Current action and preconditions to check: trajectory_clear

Your task: For each precondition in the list above, predict whether it will hold at this action.

Consider the current scene as observed from the mobile robot's camera, and analyze the predicted future states of all dynamic agents (e.g., people, animals, vehicles, or any moving entities) within the NEXT SECOND.

IMPORTANT: Only answer "very likely" if you are absolutely certain—based on strong, clear evidence—that a dynamic agent will violate the precondition in the predicted future state. Do NOT answer "very likely" for unlikely, ambiguous, or low-probability risks.

Ask yourself for each precondition: Is there a high probability, with clear and convincing evidence, that the predicted future states of any dynamic agent will interfere with the predicted future state of the currently executing action within the NEXT SECOND, causing that precondition to fail?

Assess the risk level based on these predictions. Use "likely" or "very likely" if motions create a clear risk of interference.

Use "neutral" or "improbable" if agents are nearby but their predicted paths are clearly diverging or non-conflicting.

Failure Risk Categories: "very improbable", "improbable", "neutral", "likely", "very likely"

Answer Format: Output ONLY the probability_of_failure value from these categories: "very improbable", "improbable", "neutral", "likely", "very likely"

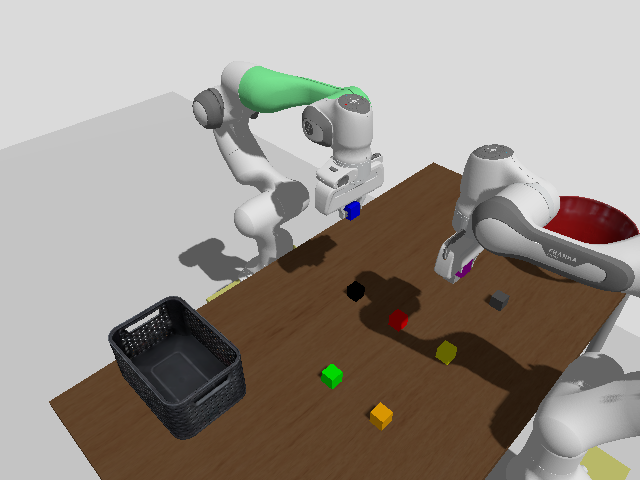

Answer: improbable